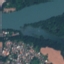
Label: River